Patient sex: M
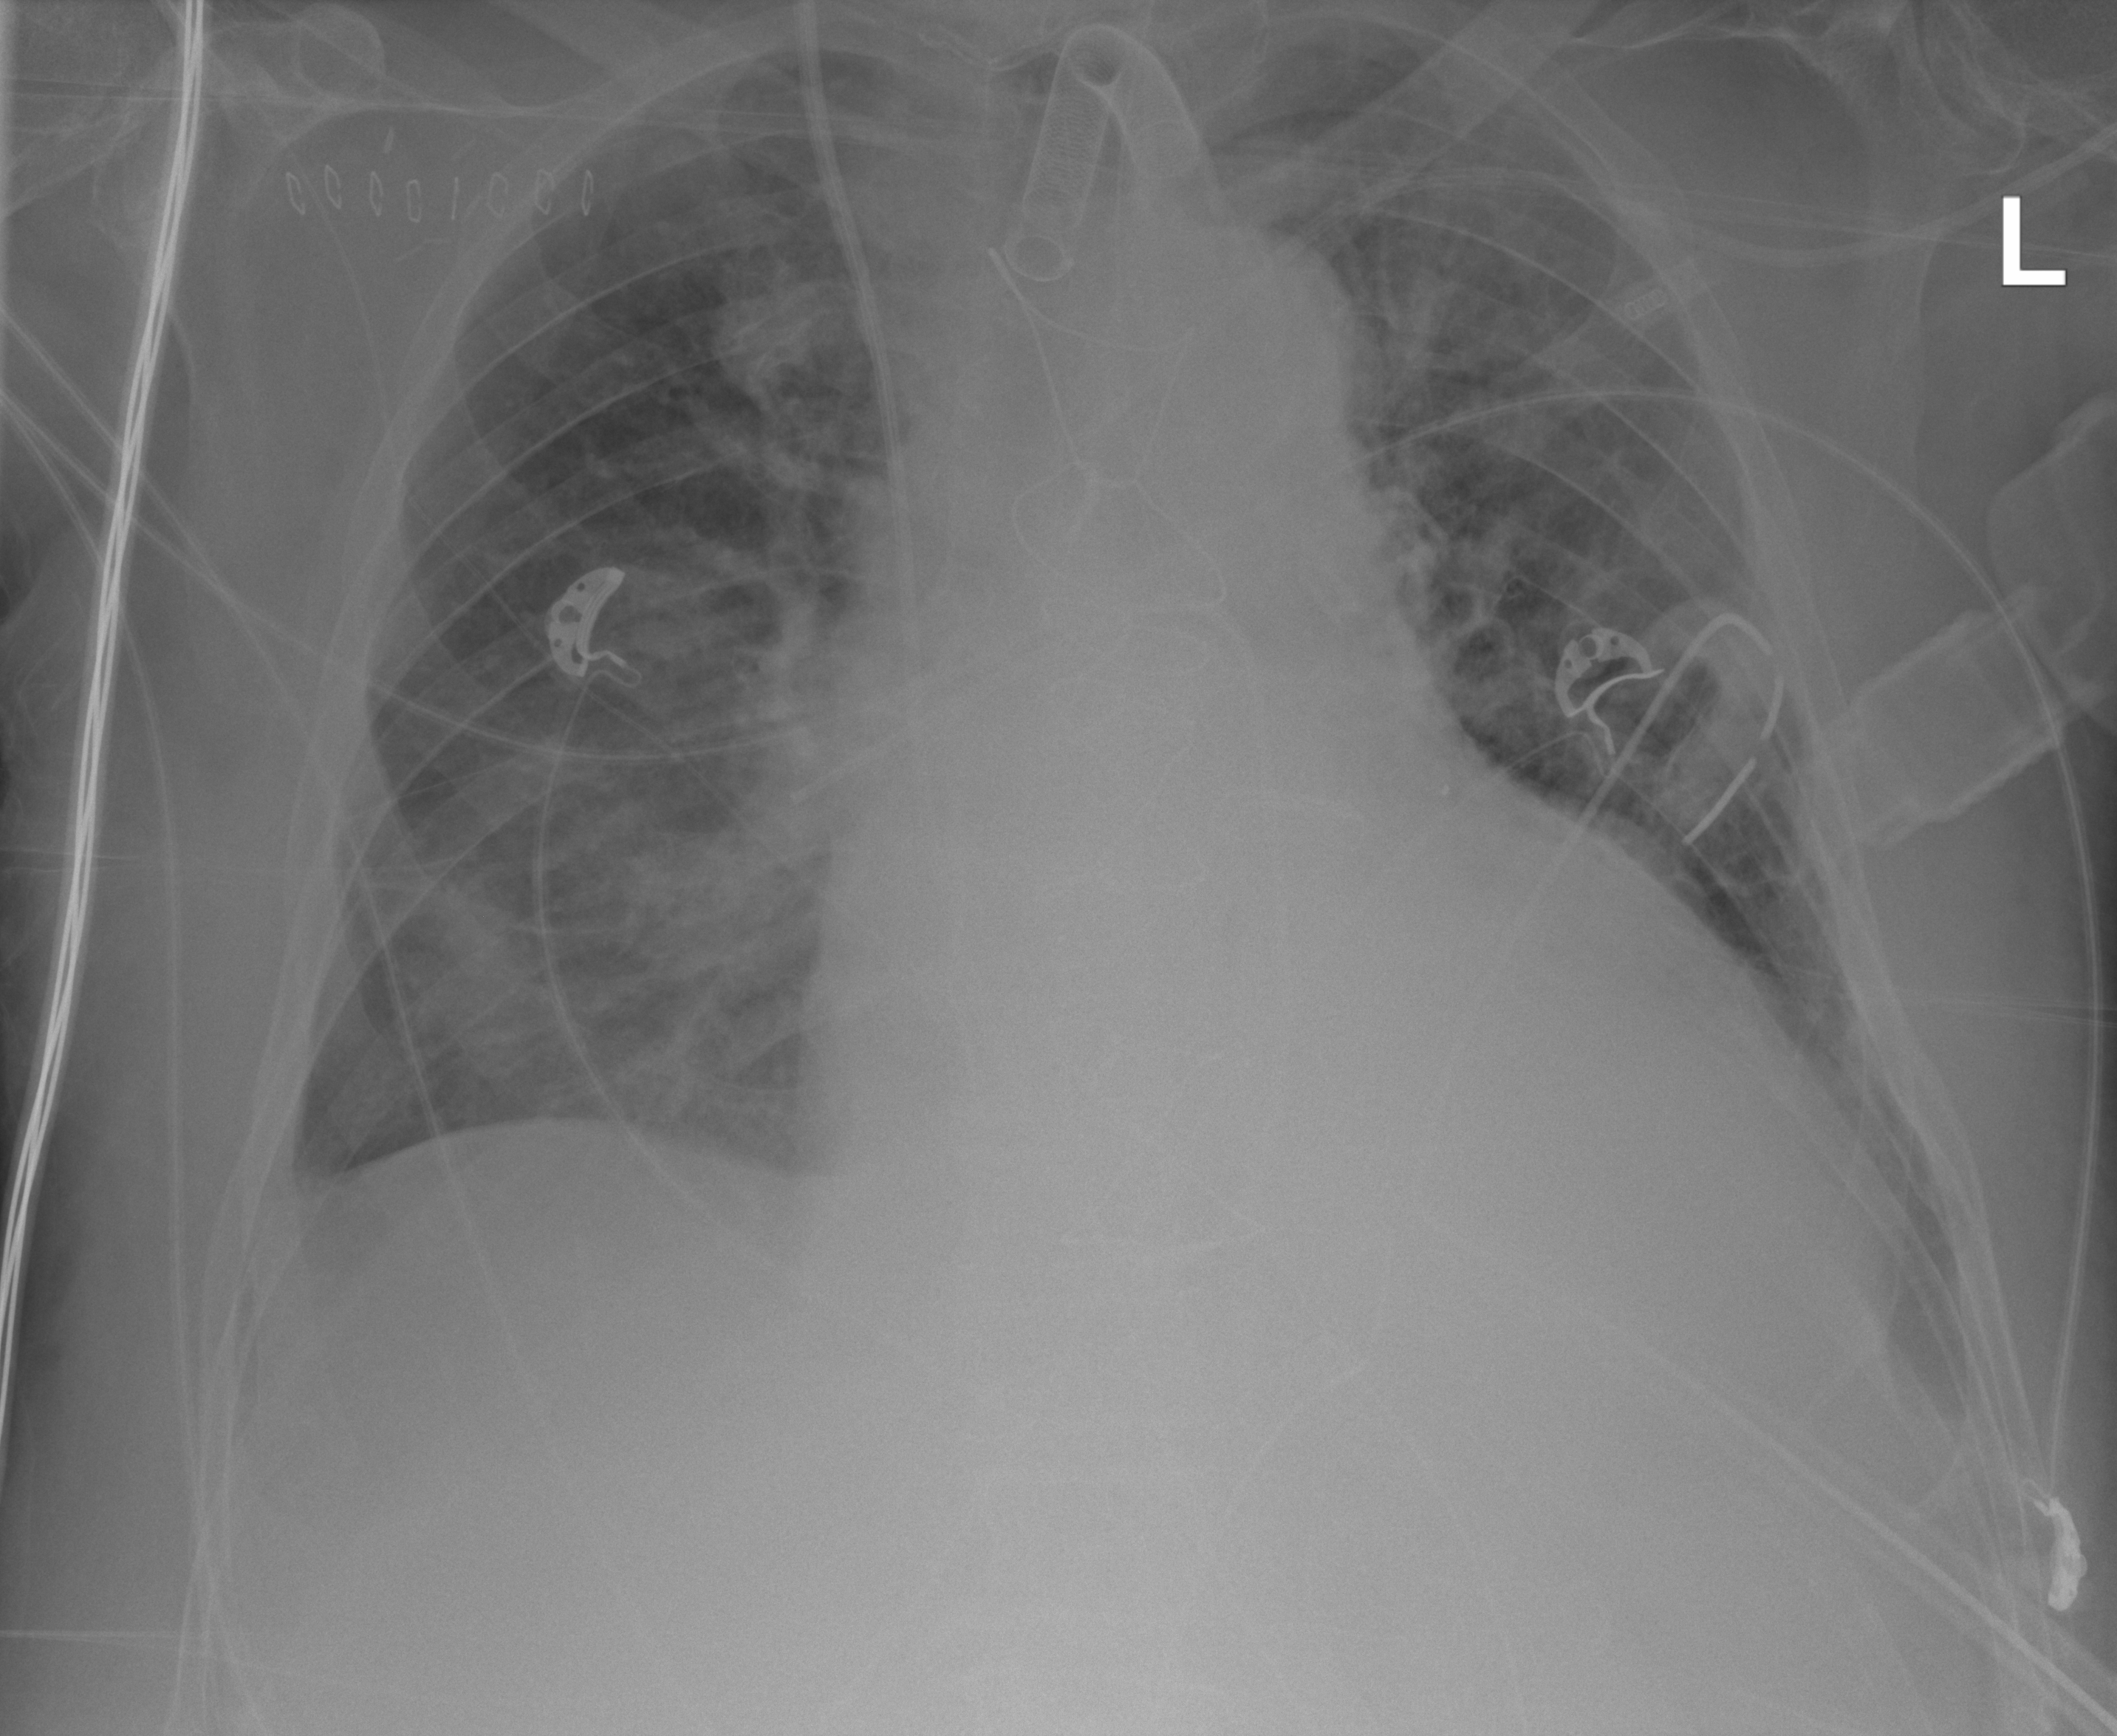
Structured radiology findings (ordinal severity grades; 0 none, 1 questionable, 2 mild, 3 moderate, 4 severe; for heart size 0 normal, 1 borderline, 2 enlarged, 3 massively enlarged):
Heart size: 2
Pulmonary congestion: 2
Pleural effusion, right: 2
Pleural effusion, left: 2
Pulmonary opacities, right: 2
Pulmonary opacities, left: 2
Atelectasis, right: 0
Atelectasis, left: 3